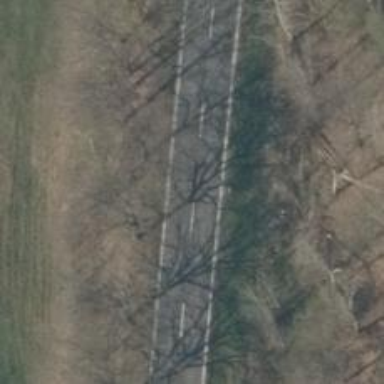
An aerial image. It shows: Secondary road with asphalt surface.